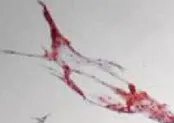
Oral mucosal exfoliated cells showing multiple deposits of amyloid, positive for Red Congo stain.
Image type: pathology (congo_red)